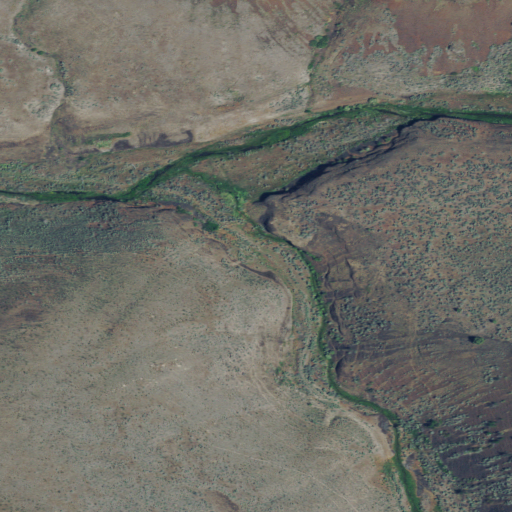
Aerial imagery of valley in Oregon named Papersack Canyon containing shrub and grassland